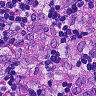
Metastatic tissue present: yes